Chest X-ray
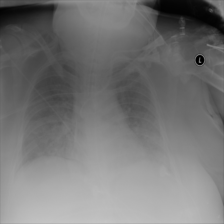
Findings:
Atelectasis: negative
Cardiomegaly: negative
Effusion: negative
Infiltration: positive
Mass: negative
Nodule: negative
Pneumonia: negative
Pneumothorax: negative
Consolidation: negative
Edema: negative
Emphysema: negative
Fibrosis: negative
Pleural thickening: negative
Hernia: negative